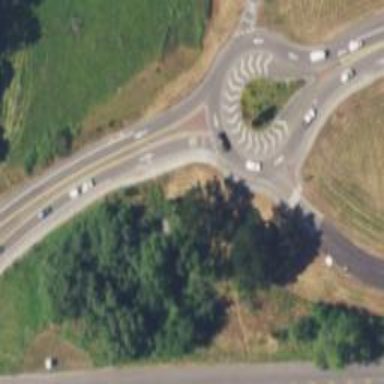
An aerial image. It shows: Tertiary road with asphalt surface leading to teardrop roundabout junction.